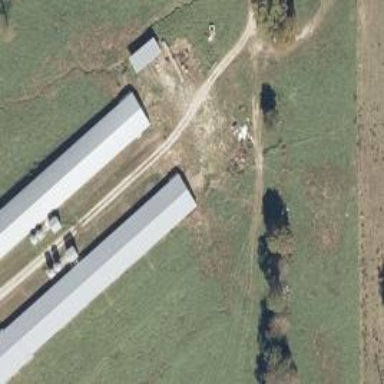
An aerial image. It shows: Farm auxiliary building.